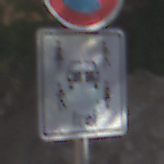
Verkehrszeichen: CarsharingfahrzeugeFrei
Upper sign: EingeschraenktesHalteverbot
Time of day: MorningAfternoon
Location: Outdoor (Suburban)
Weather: PartlyCloudy
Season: NotSpecified
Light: Natural